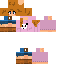
A female human skin with pale skin, wearing blonde long hair dressed in a red tshirt and red pants, featuring a closed mouth.